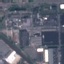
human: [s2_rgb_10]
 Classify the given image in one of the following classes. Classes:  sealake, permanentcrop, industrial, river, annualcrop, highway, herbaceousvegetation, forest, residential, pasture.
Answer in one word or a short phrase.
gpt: Industrial